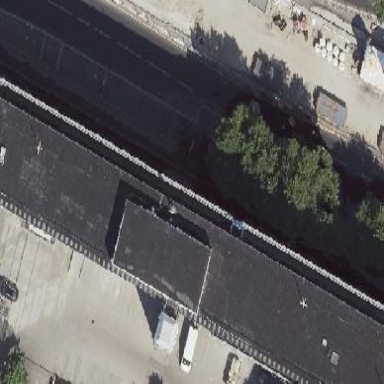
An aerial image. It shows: Part of building.